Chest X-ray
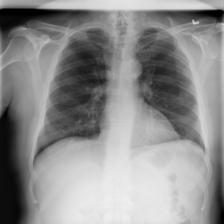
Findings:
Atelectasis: negative
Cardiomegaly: negative
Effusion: negative
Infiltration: negative
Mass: negative
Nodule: negative
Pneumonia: negative
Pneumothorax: negative
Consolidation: negative
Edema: negative
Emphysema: negative
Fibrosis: negative
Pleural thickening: negative
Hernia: negative